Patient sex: F
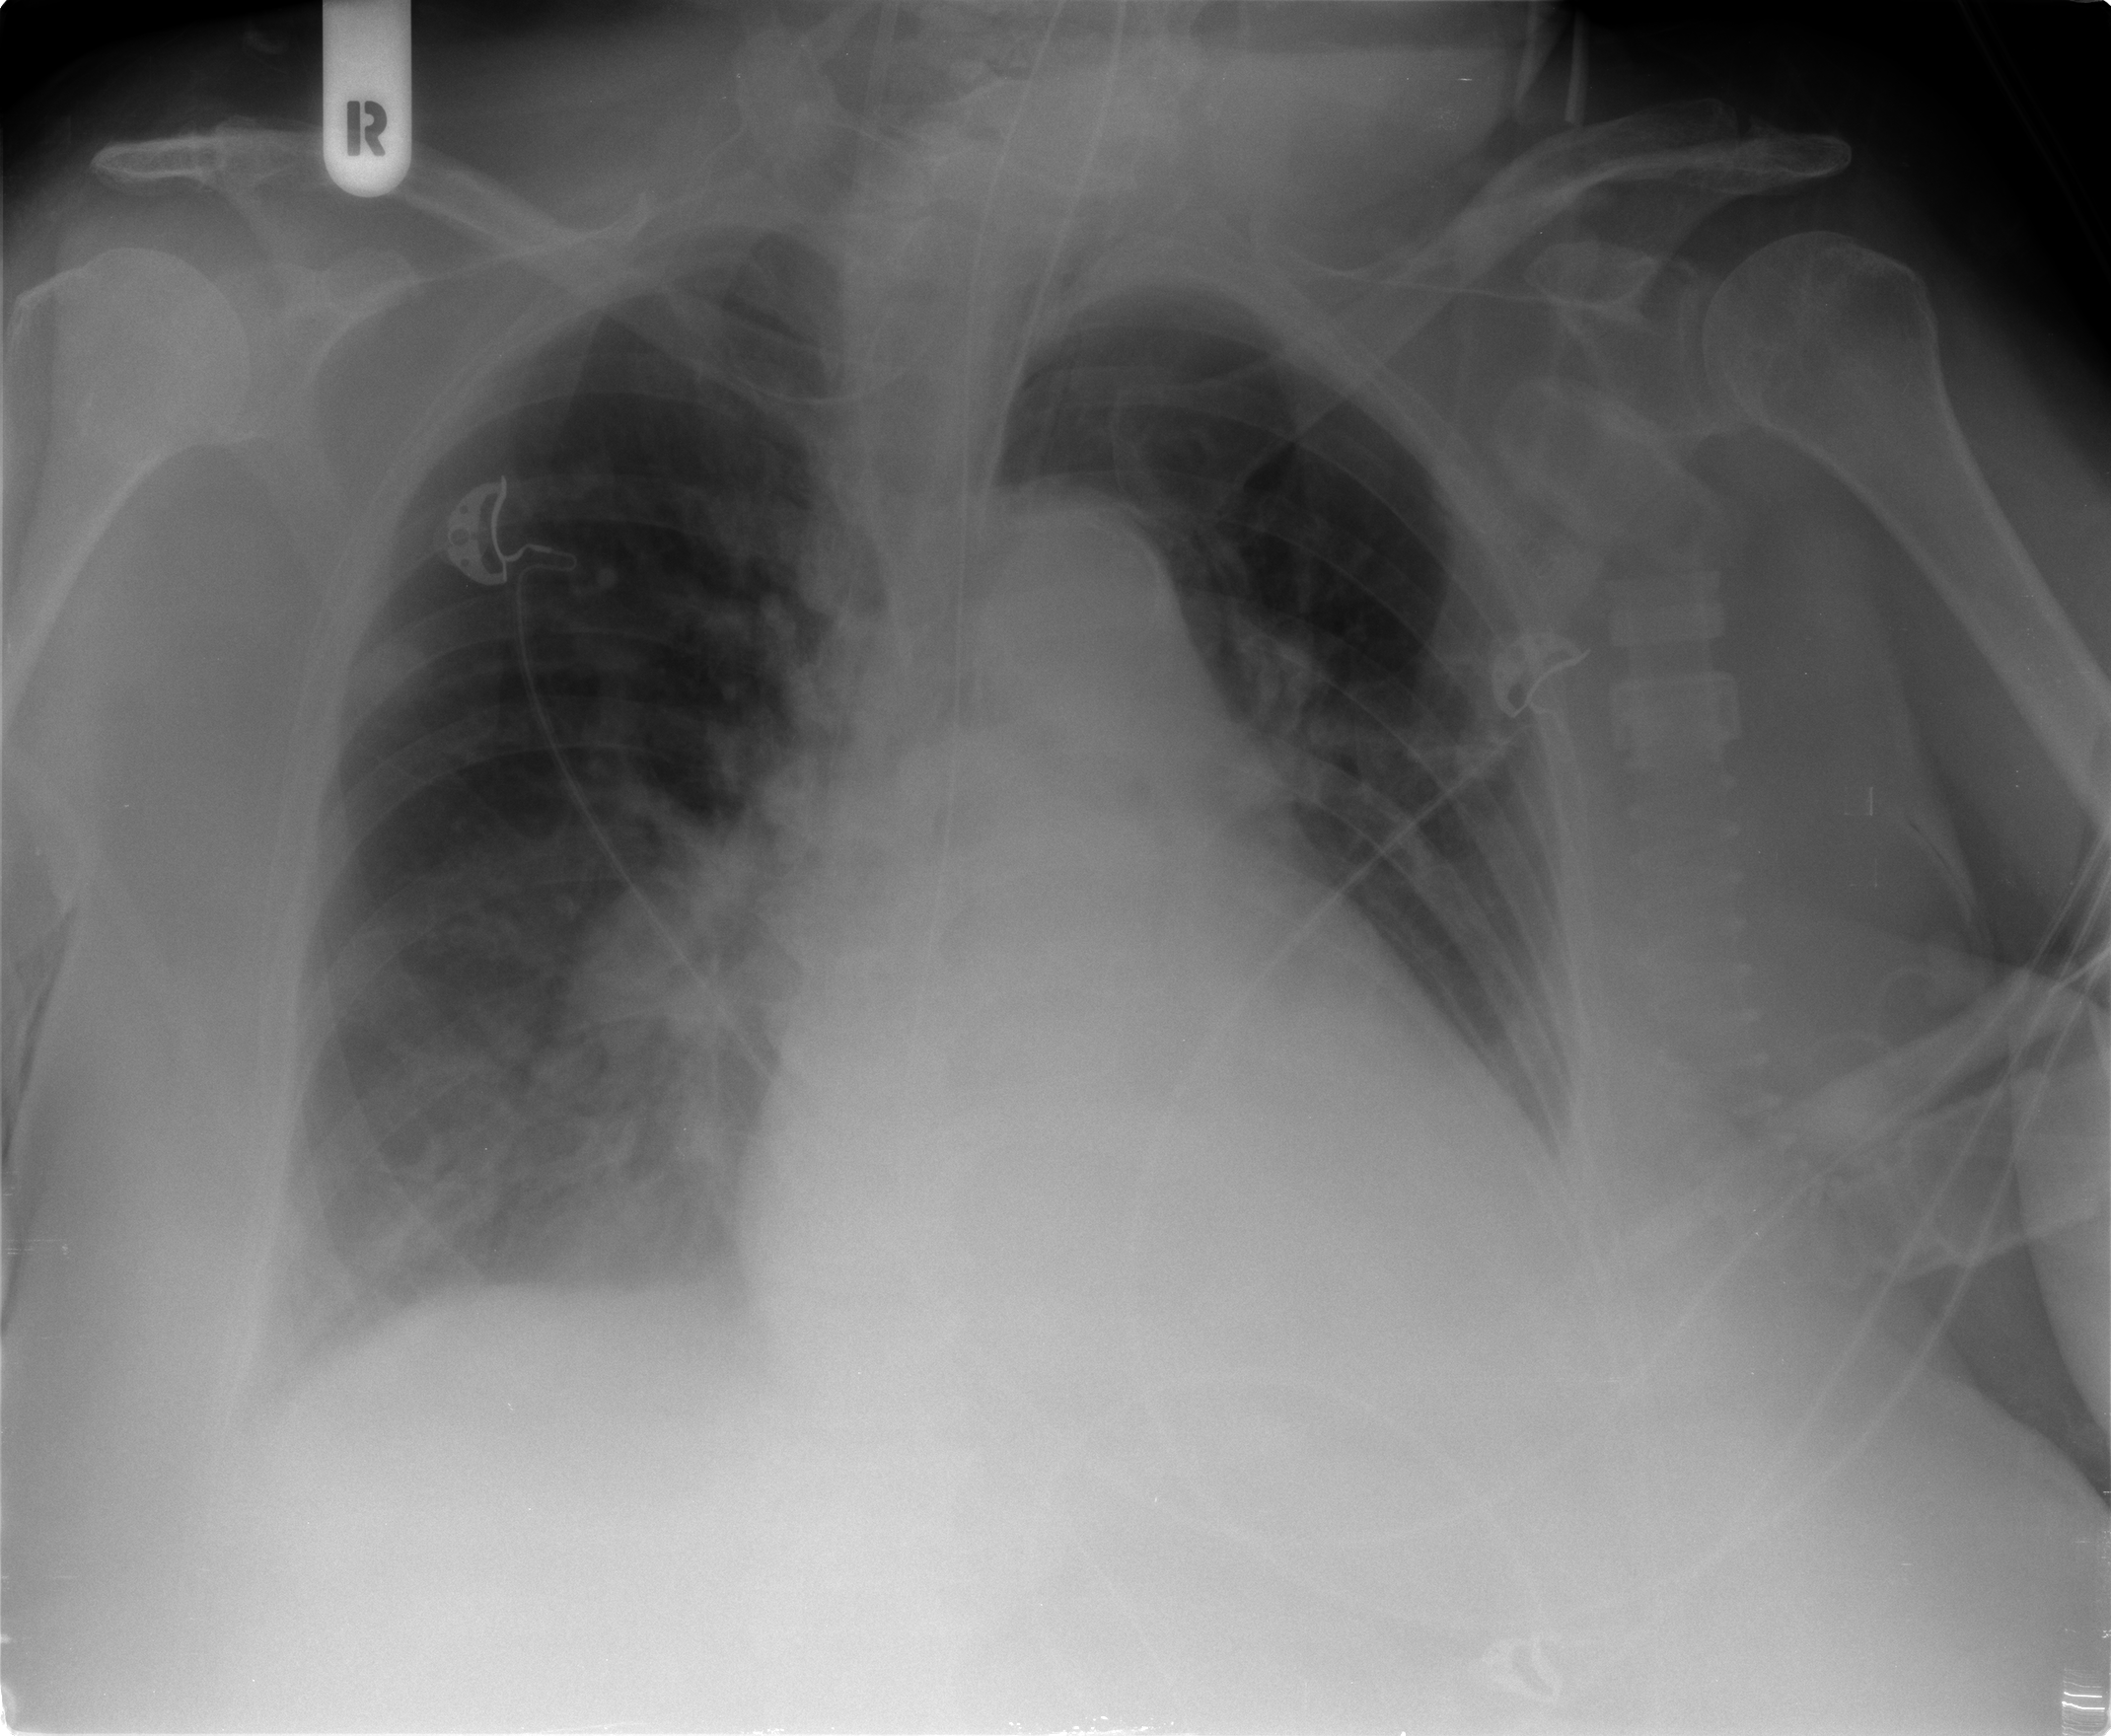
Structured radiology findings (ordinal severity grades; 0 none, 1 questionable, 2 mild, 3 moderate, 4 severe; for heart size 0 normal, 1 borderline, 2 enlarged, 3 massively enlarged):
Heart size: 2
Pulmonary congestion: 2
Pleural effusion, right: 2
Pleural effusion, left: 1
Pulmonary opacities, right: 1
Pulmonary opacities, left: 1
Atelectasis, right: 2
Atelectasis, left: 2